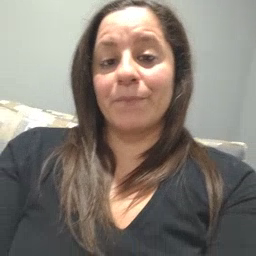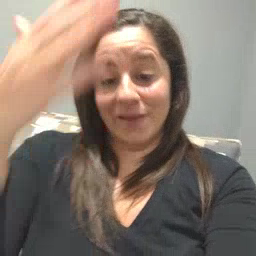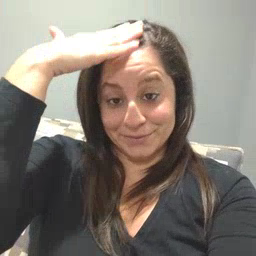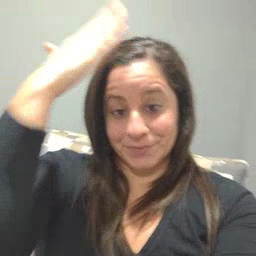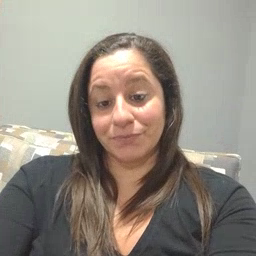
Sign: hat